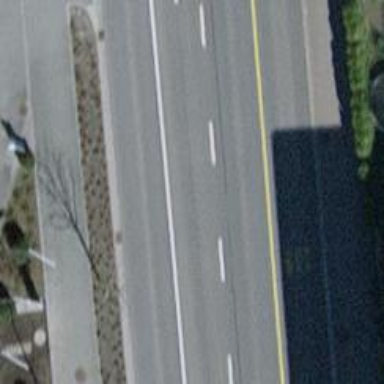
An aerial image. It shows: Primary highway with asphalt surface. There is shared bus lane on the left for cyclists.